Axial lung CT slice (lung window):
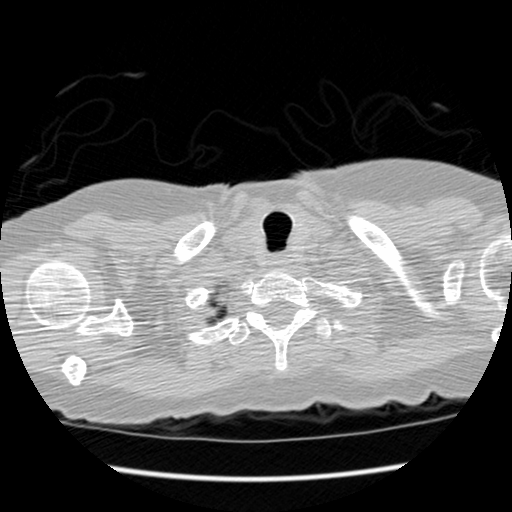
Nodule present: no